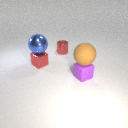
large blue metal sphere above small red metal cube